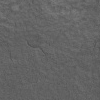
Atmospheric dust classification: not_dusty